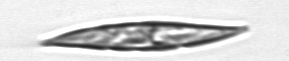
Label: Pleurosigma